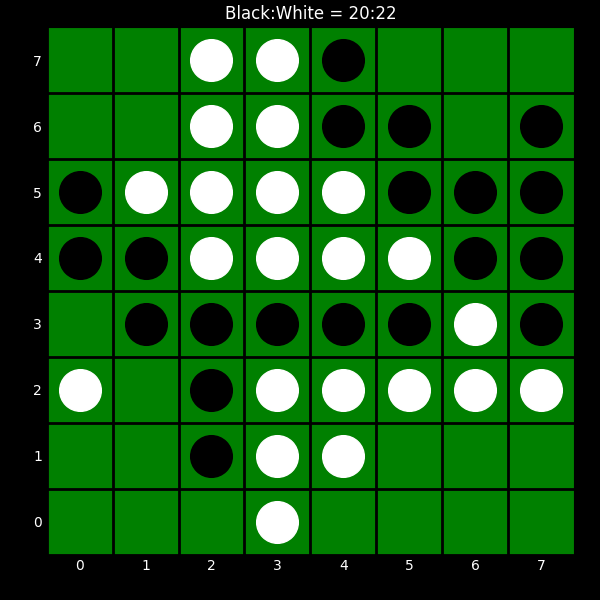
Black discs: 20
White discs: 22